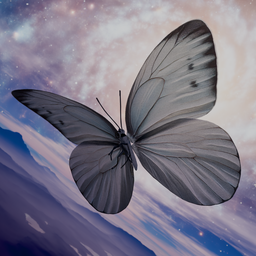
Label: animals